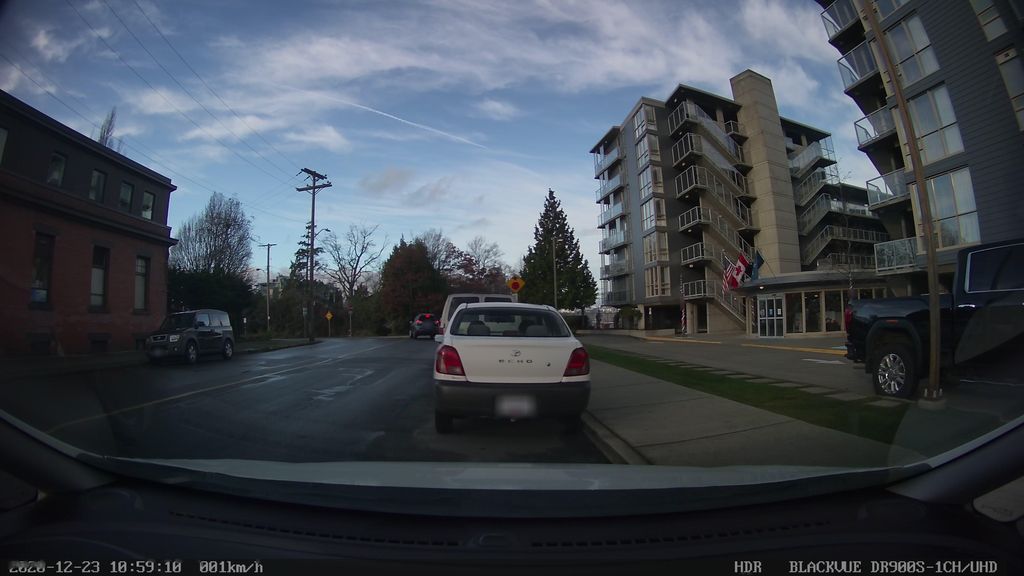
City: victoria